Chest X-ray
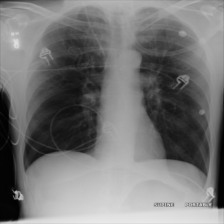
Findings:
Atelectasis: negative
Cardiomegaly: negative
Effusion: negative
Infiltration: negative
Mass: negative
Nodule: negative
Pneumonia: negative
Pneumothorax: negative
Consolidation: negative
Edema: negative
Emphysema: negative
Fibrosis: negative
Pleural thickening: negative
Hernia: negative